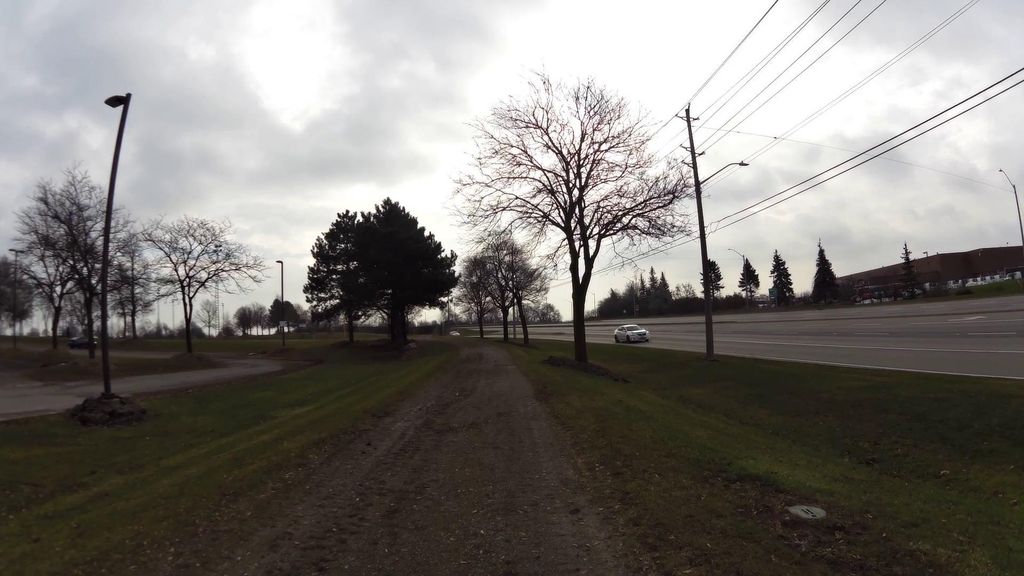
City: kitchener-waterloo